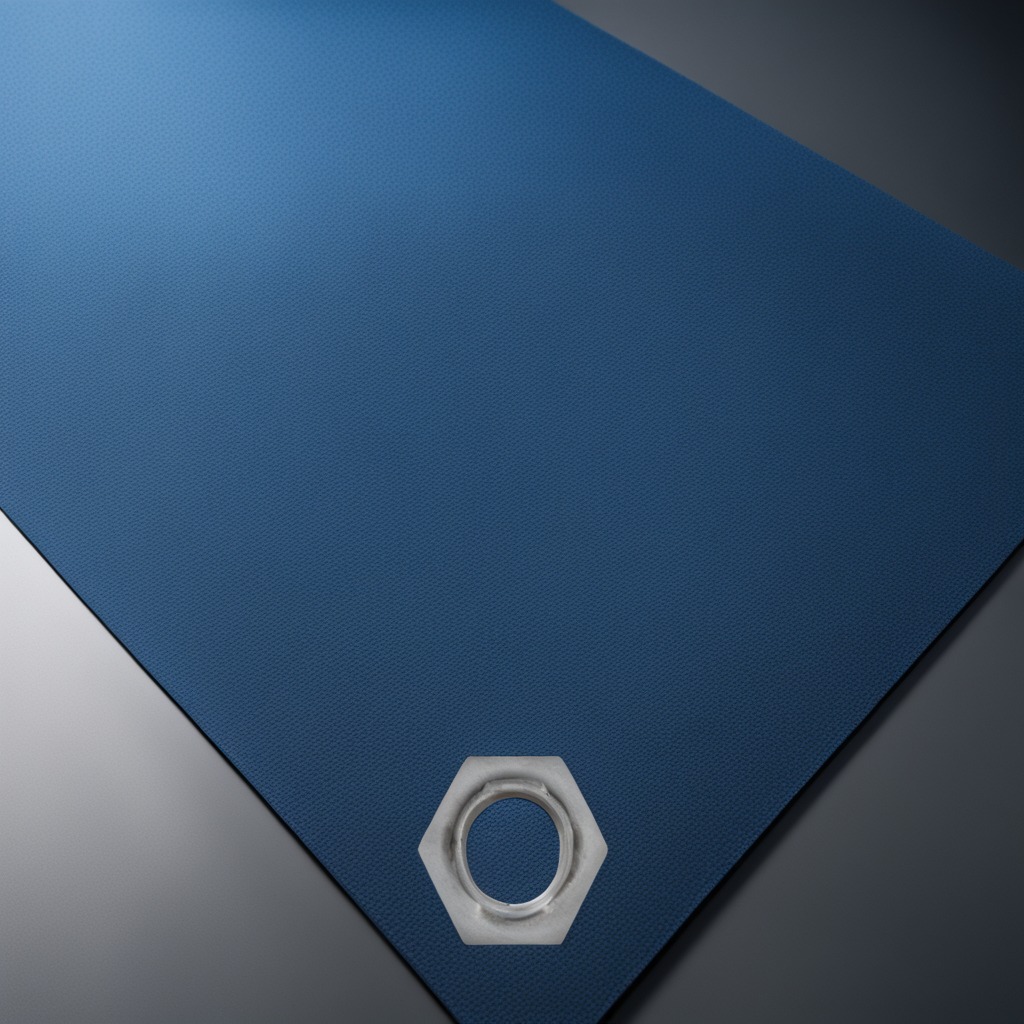
A metal nut lying on a clean granite tabletop